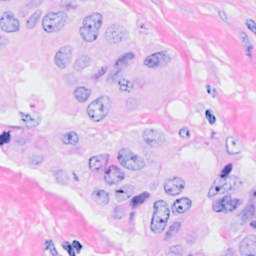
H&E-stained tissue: Breast